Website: bh-photo
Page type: address-validator
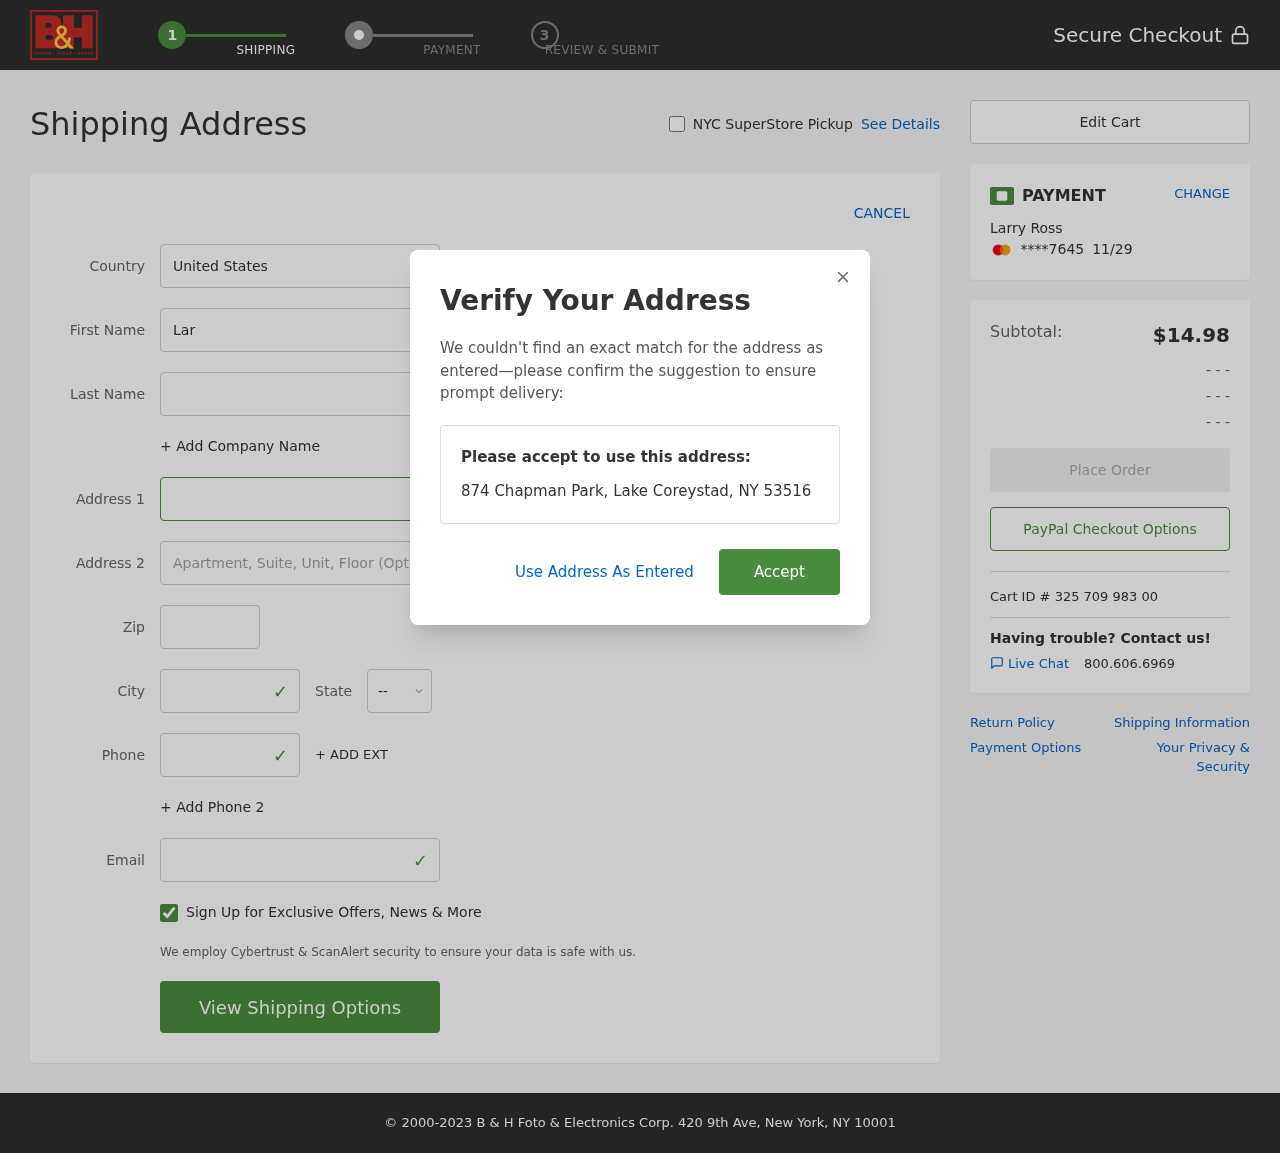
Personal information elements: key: PII_CARD_EXPIRY
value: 11/29
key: PII_CARD_LAST4
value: ****7645
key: PII_CITY
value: Lake Coreystad
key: PII_COUNTRY
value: United States
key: PII_EMAIL
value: lross@yahoo.com
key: PII_FIRSTNAME
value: Larry
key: PII_FULLNAME
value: Larry Ross
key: PII_LASTNAME
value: Ross
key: PII_PHONE
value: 6436722085
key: PII_POSTCODE
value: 53516
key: PII_STATE_ABBR
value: NY
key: PII_STREET
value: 874 Chapman Park
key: PII_STREET2
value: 031 Garcia Brooks
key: PII_CITY_STATE_ZIP
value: Lake Coreystad, NY 53516
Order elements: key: ORDER_SUBTOTAL
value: $14.98
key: ORDER_ID
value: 325 709 983 00